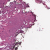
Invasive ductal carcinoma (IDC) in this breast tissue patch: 0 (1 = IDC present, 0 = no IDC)